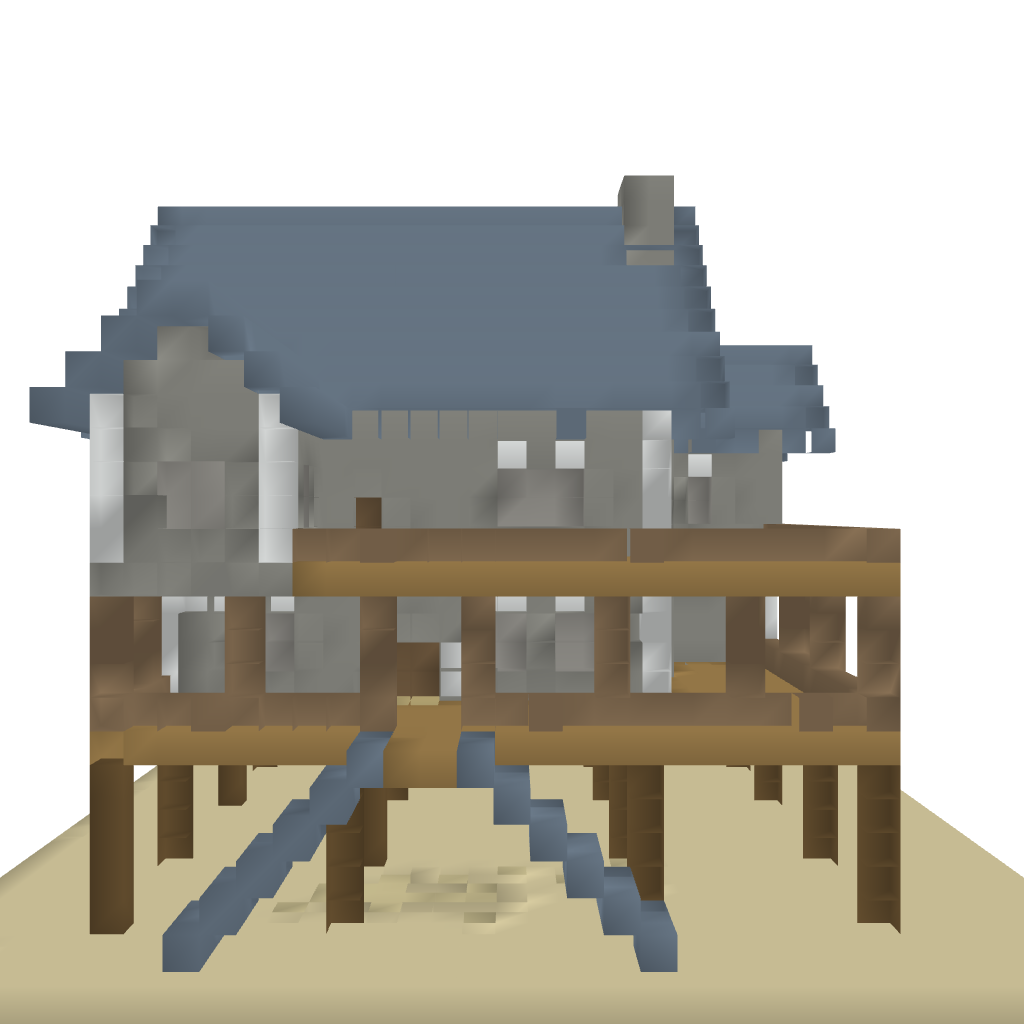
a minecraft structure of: Beach House